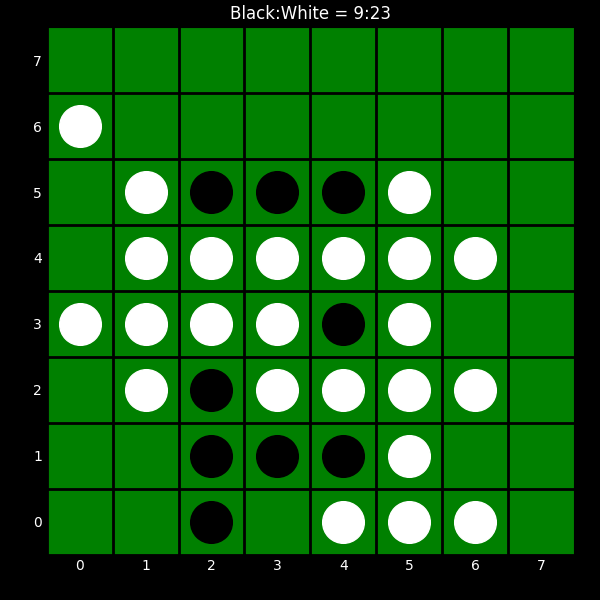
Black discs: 9
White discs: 23